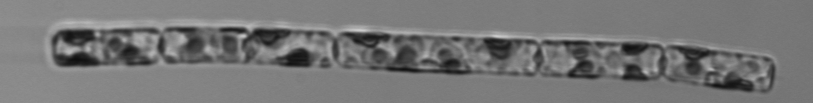
Label: Guinardia_delicatula